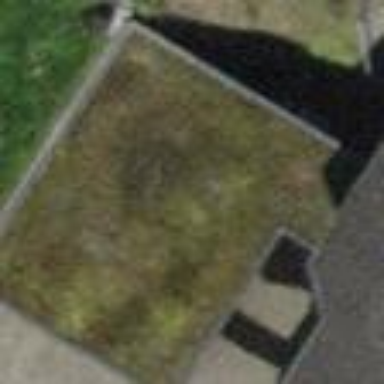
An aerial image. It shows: Garage.